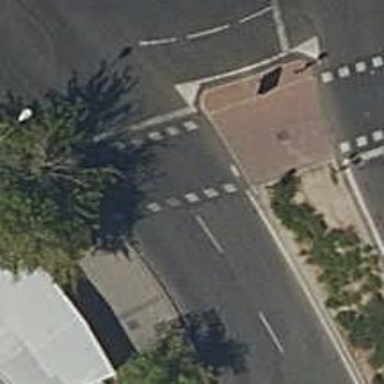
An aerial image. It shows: Road crossing with traffic signals.